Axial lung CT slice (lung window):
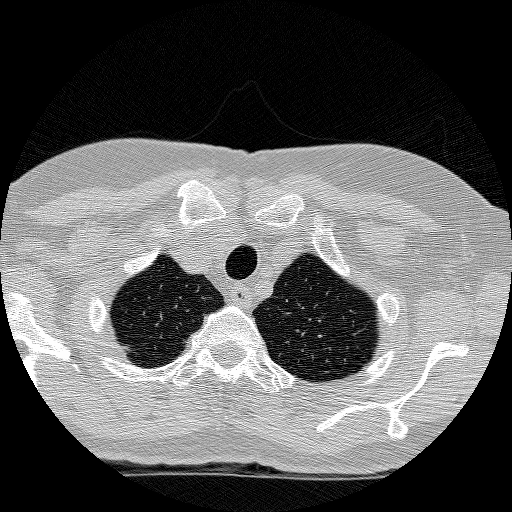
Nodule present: no